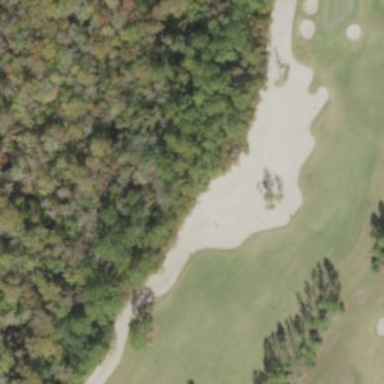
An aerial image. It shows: Grassy area designated as golf fairway.